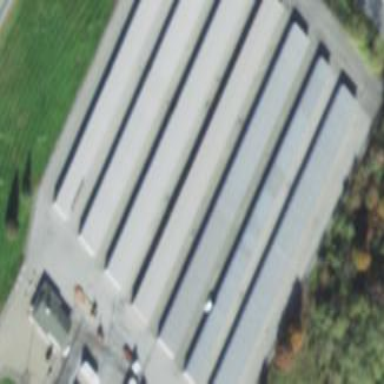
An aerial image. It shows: Warehouse building.